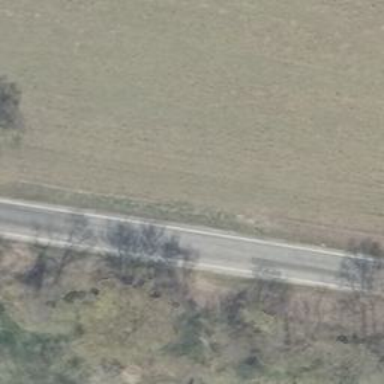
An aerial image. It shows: Secondary road.